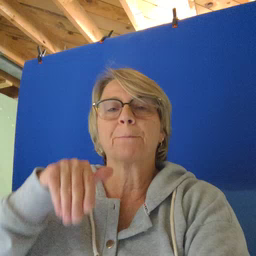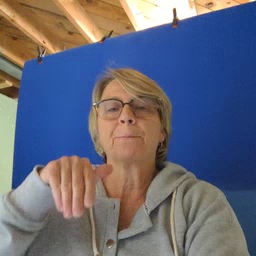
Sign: puppy